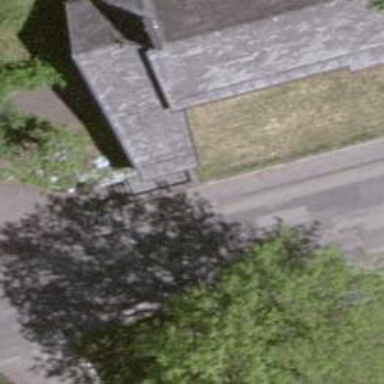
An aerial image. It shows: Sidewalk.